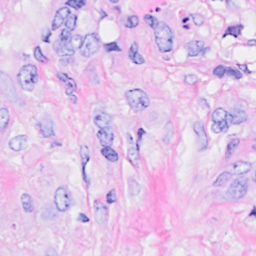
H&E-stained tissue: Breast